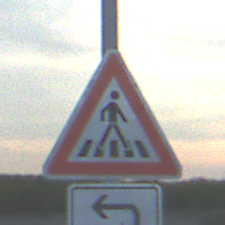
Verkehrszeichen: FussgaengerueberwegLinks
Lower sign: RichtungsangabeDurchPfeile2
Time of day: SunriseSunset
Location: Outdoor (Beach)
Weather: PartlyCloudy
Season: NotSpecified
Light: Natural